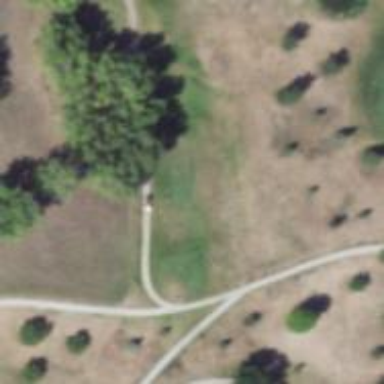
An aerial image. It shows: Driveway serving as golf cartpath.